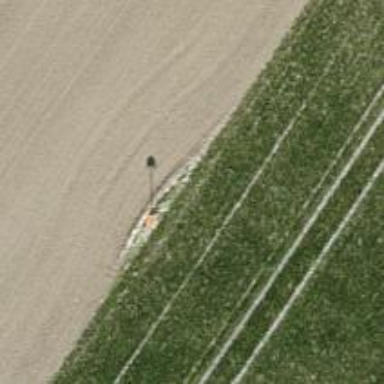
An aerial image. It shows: Pole supporting pipeline marker with roof cover.